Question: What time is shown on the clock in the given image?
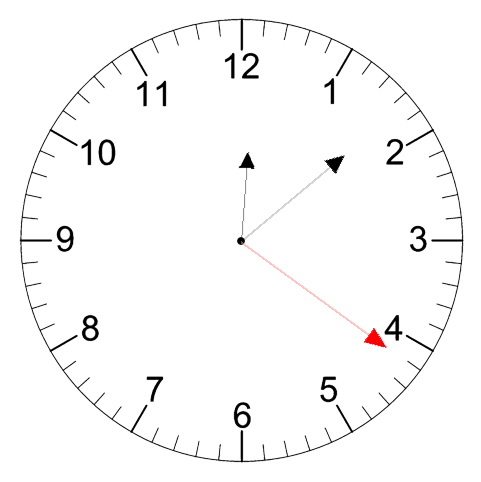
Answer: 12:08:21